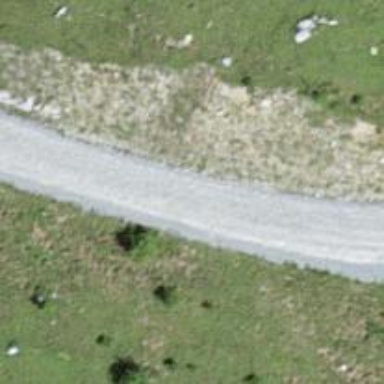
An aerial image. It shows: Track with pebblestone surface. The track type is grade2.